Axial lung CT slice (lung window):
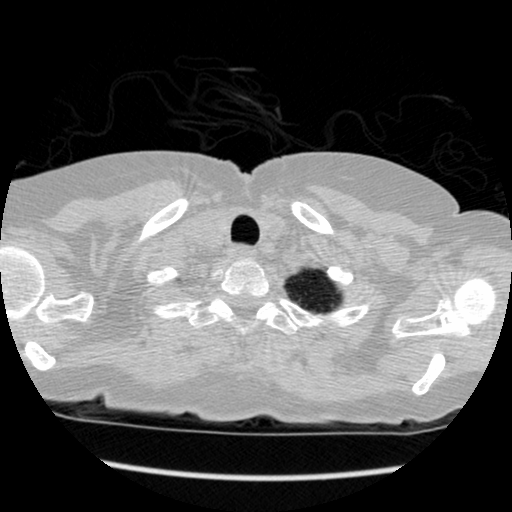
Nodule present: no